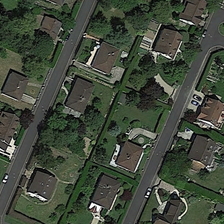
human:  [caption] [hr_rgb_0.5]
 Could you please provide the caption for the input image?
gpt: some buildings and green trees are in a medium residential area .

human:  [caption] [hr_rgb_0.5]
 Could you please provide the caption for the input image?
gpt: some buildings and green trees are in a medium residential area .

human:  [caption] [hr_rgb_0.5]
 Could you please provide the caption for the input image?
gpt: some buildings and green trees are in a medium residential area .

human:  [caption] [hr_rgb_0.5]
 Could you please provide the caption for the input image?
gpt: some buildings and green trees are in a medium residential area .

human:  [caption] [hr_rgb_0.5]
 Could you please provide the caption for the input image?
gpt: some buildings and green trees are in a medium residential area .